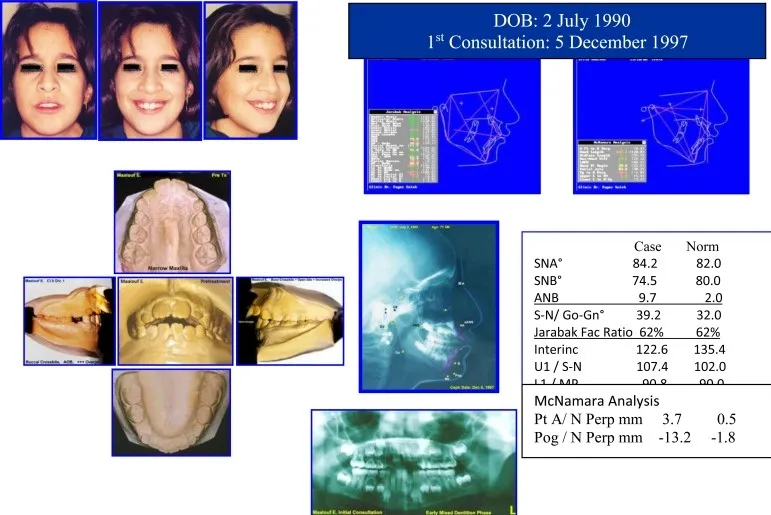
Sequence of Phase I treatment: RPE (Haas Appliance); Followed by hawley retainer with tongue guard for stability (retention), ready to receive phase II treatment. P.6, case # 3.
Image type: radiology (x_ray)